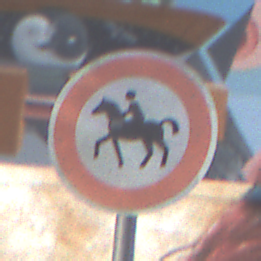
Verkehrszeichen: VerbotReiter
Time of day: MorningAfternoon
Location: Outdoor (Urban)
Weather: PartlyCloudy
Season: NotSpecified
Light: Natural